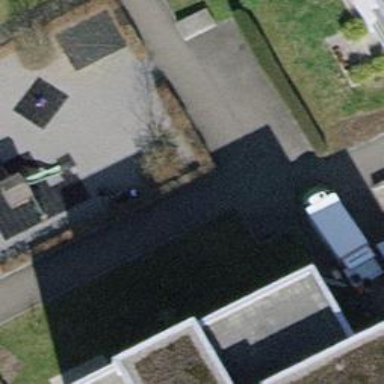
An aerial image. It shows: Sidewalk along the footway.